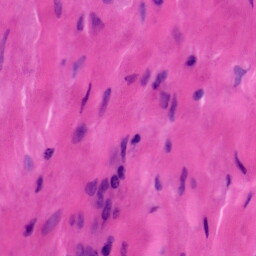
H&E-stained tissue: Tonsil